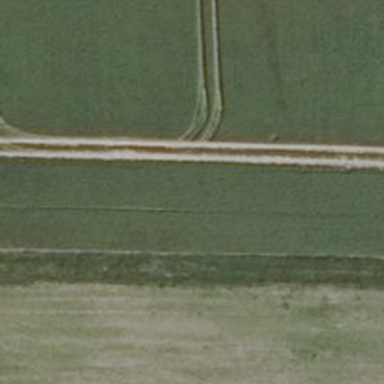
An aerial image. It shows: Grassy track with grade 5 track type.